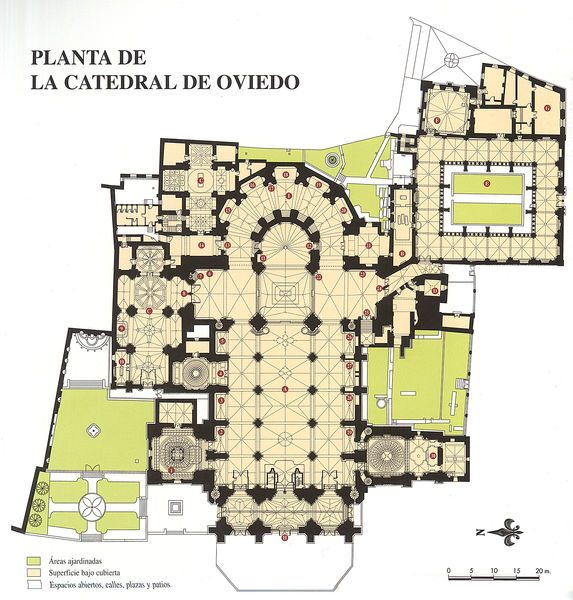
Titel: Kathedrale von Oviedo
Standort: Oviedo, Kathedrale (EU - E)
Schlagwörter: grün, schwarz, säulen, zeichnung, gebäude, park, rot, beige, norden, kirche, gotik, garten, schiff, schrift, gewölbe, spanisch, kloster, dom, stich, entwurf, lilie, altar, kathedrale, chor, plan, legende, grundriss, kreuzgang, maßstab, masstab, geostet, kompass, nordpfeil, begäude, orvieto, orvito, oviedo